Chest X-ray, PA view. Patient: 59 years old, sex M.
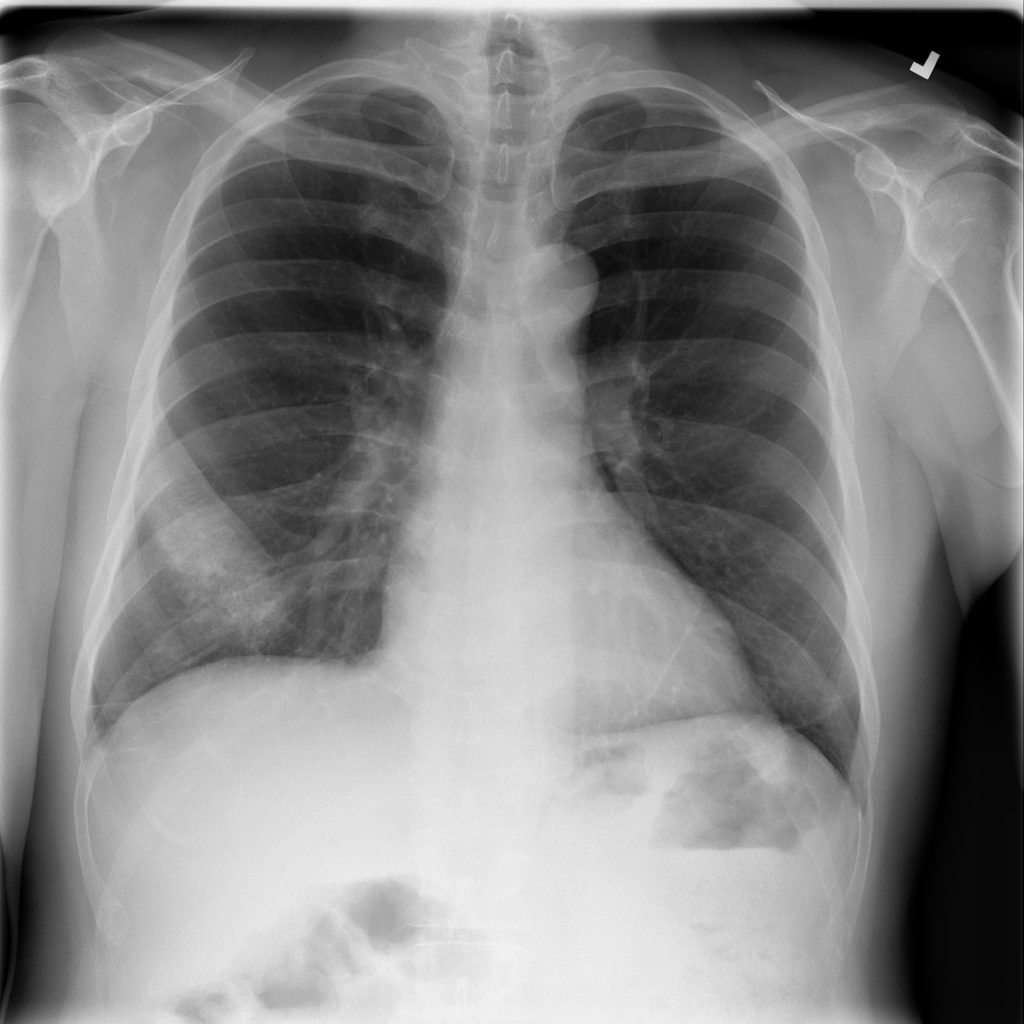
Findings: Atelectasis